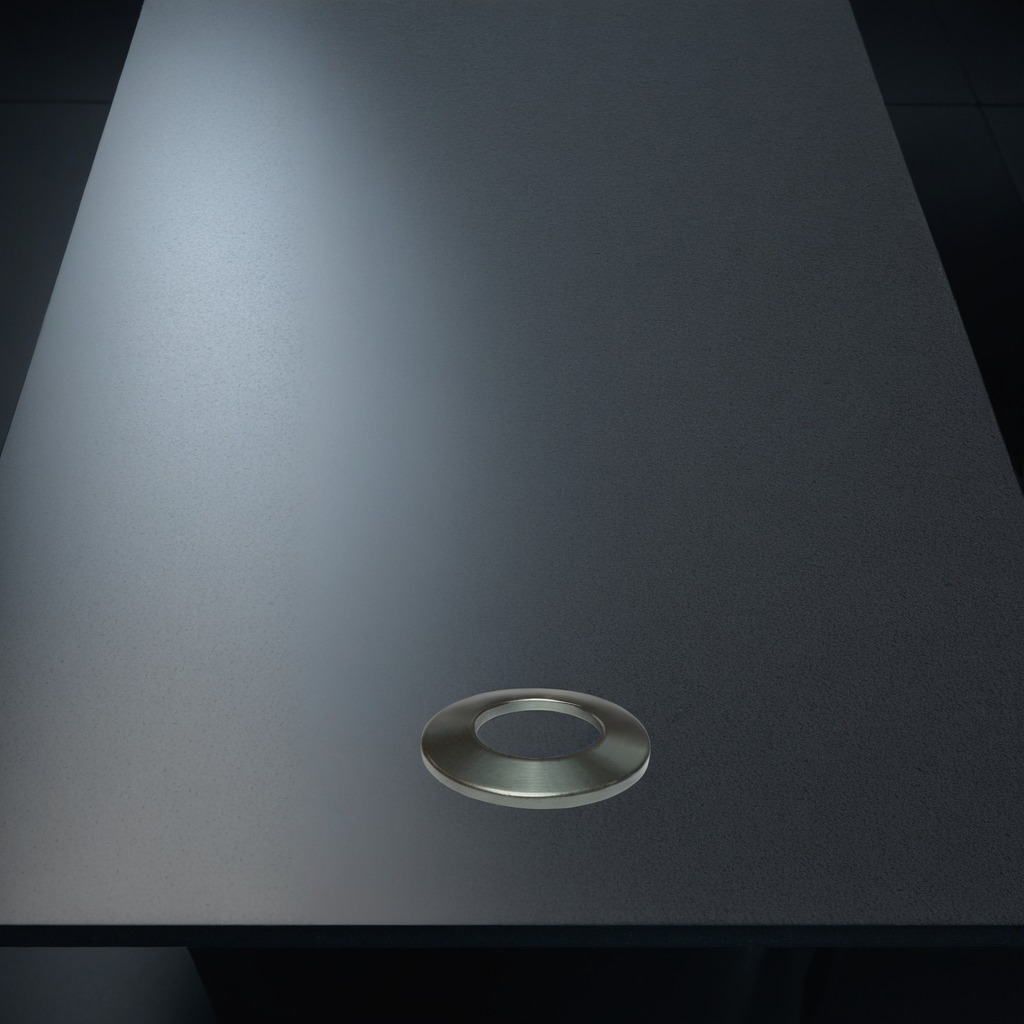
A flat metal washer is lying on a clean granite table inside a workshop at night.